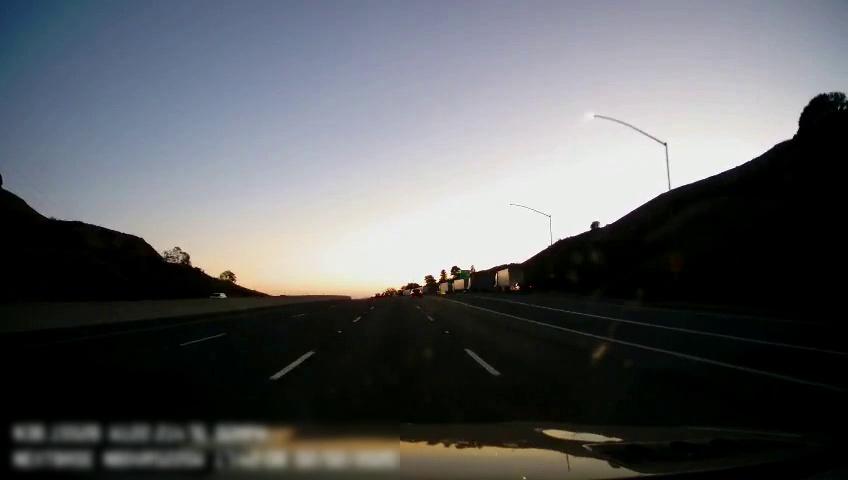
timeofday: Dusk/Dawn/Twilight
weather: Sunny
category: Drivable Space
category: Vehicles | Car
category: Vehicles | Car
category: Vehicles | Truck
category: Vehicles | Truck
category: Vehicles | Truck
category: Vehicles | Car
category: Lanes | Alternate Lane
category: Lanes | Current Lane
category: Lanes | Current Lane
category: Lanes | Alternate Lane
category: Lanes | Alternate Lane
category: Lanes | Alternate Lane
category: Traffic | Signs